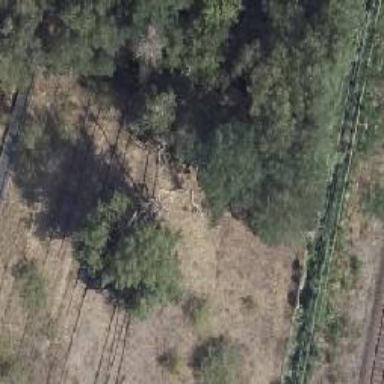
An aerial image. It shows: Abandoned railway.